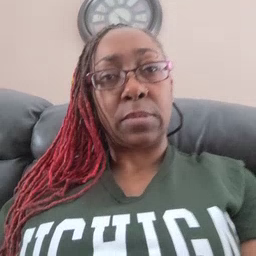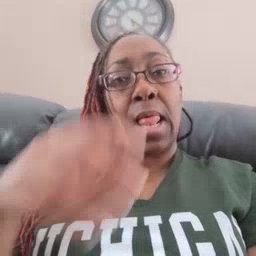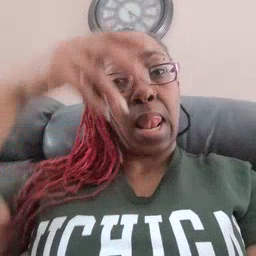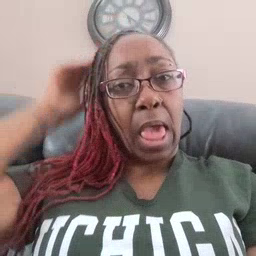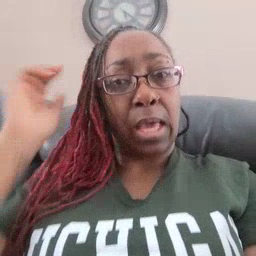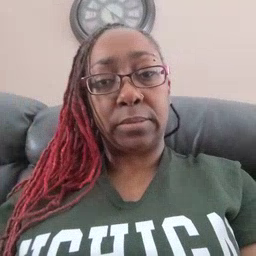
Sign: lion